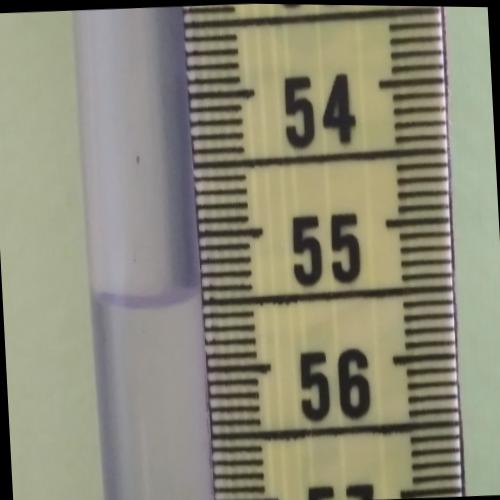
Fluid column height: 55.5 cm